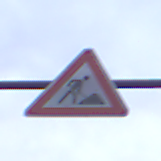
Verkehrszeichen: Arbeitsstelle
Umgebung: Outdoor, Urban
Tageszeit: SunriseSunset
Wetter: PartlyCloudy
Licht: Natural
Jahreszeit: NotSpecified
Kontrast: LowContrast